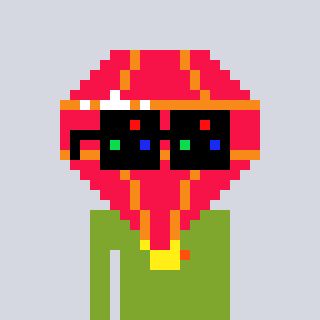
a pixel art character with square black sunglasses, a red diamond-shaped head and a slimegreen-colored body on a cool background